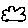
Label: cloud